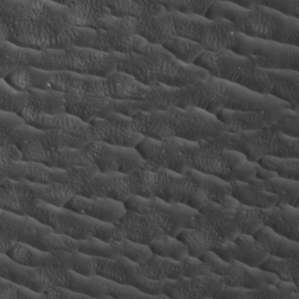
Label: non_frost